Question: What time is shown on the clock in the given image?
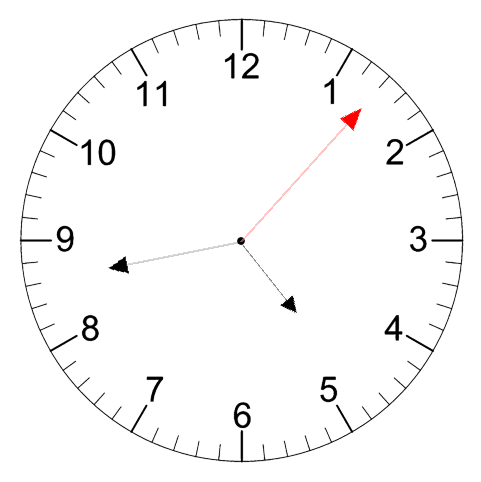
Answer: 04:43:07